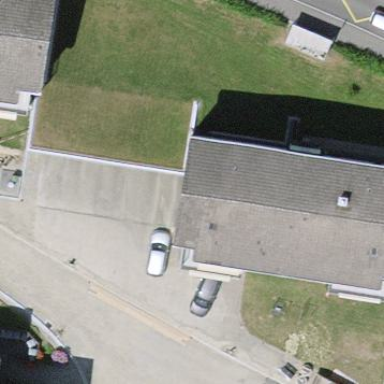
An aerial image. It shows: Residential building.